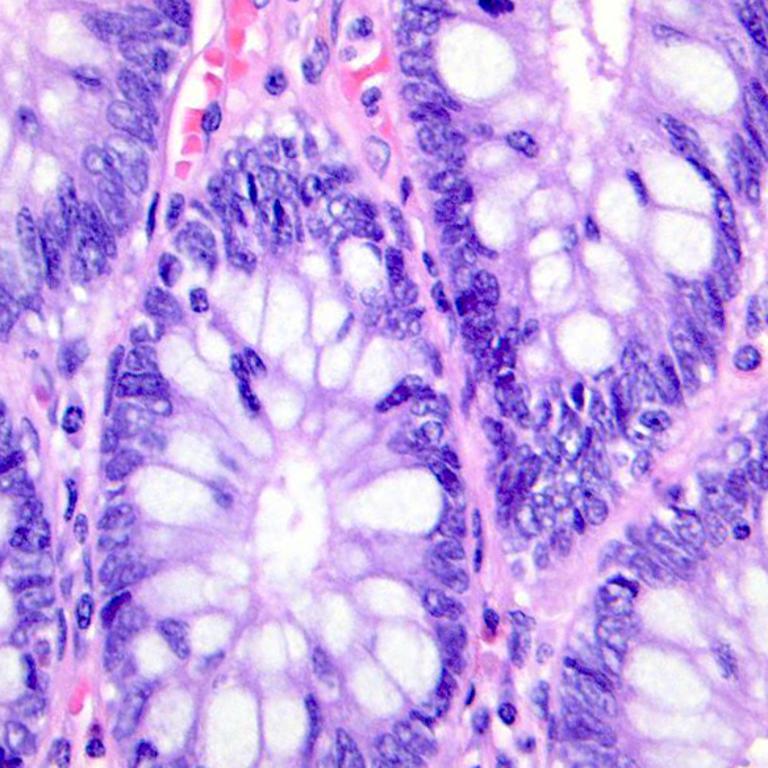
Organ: colon
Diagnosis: benign